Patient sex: M
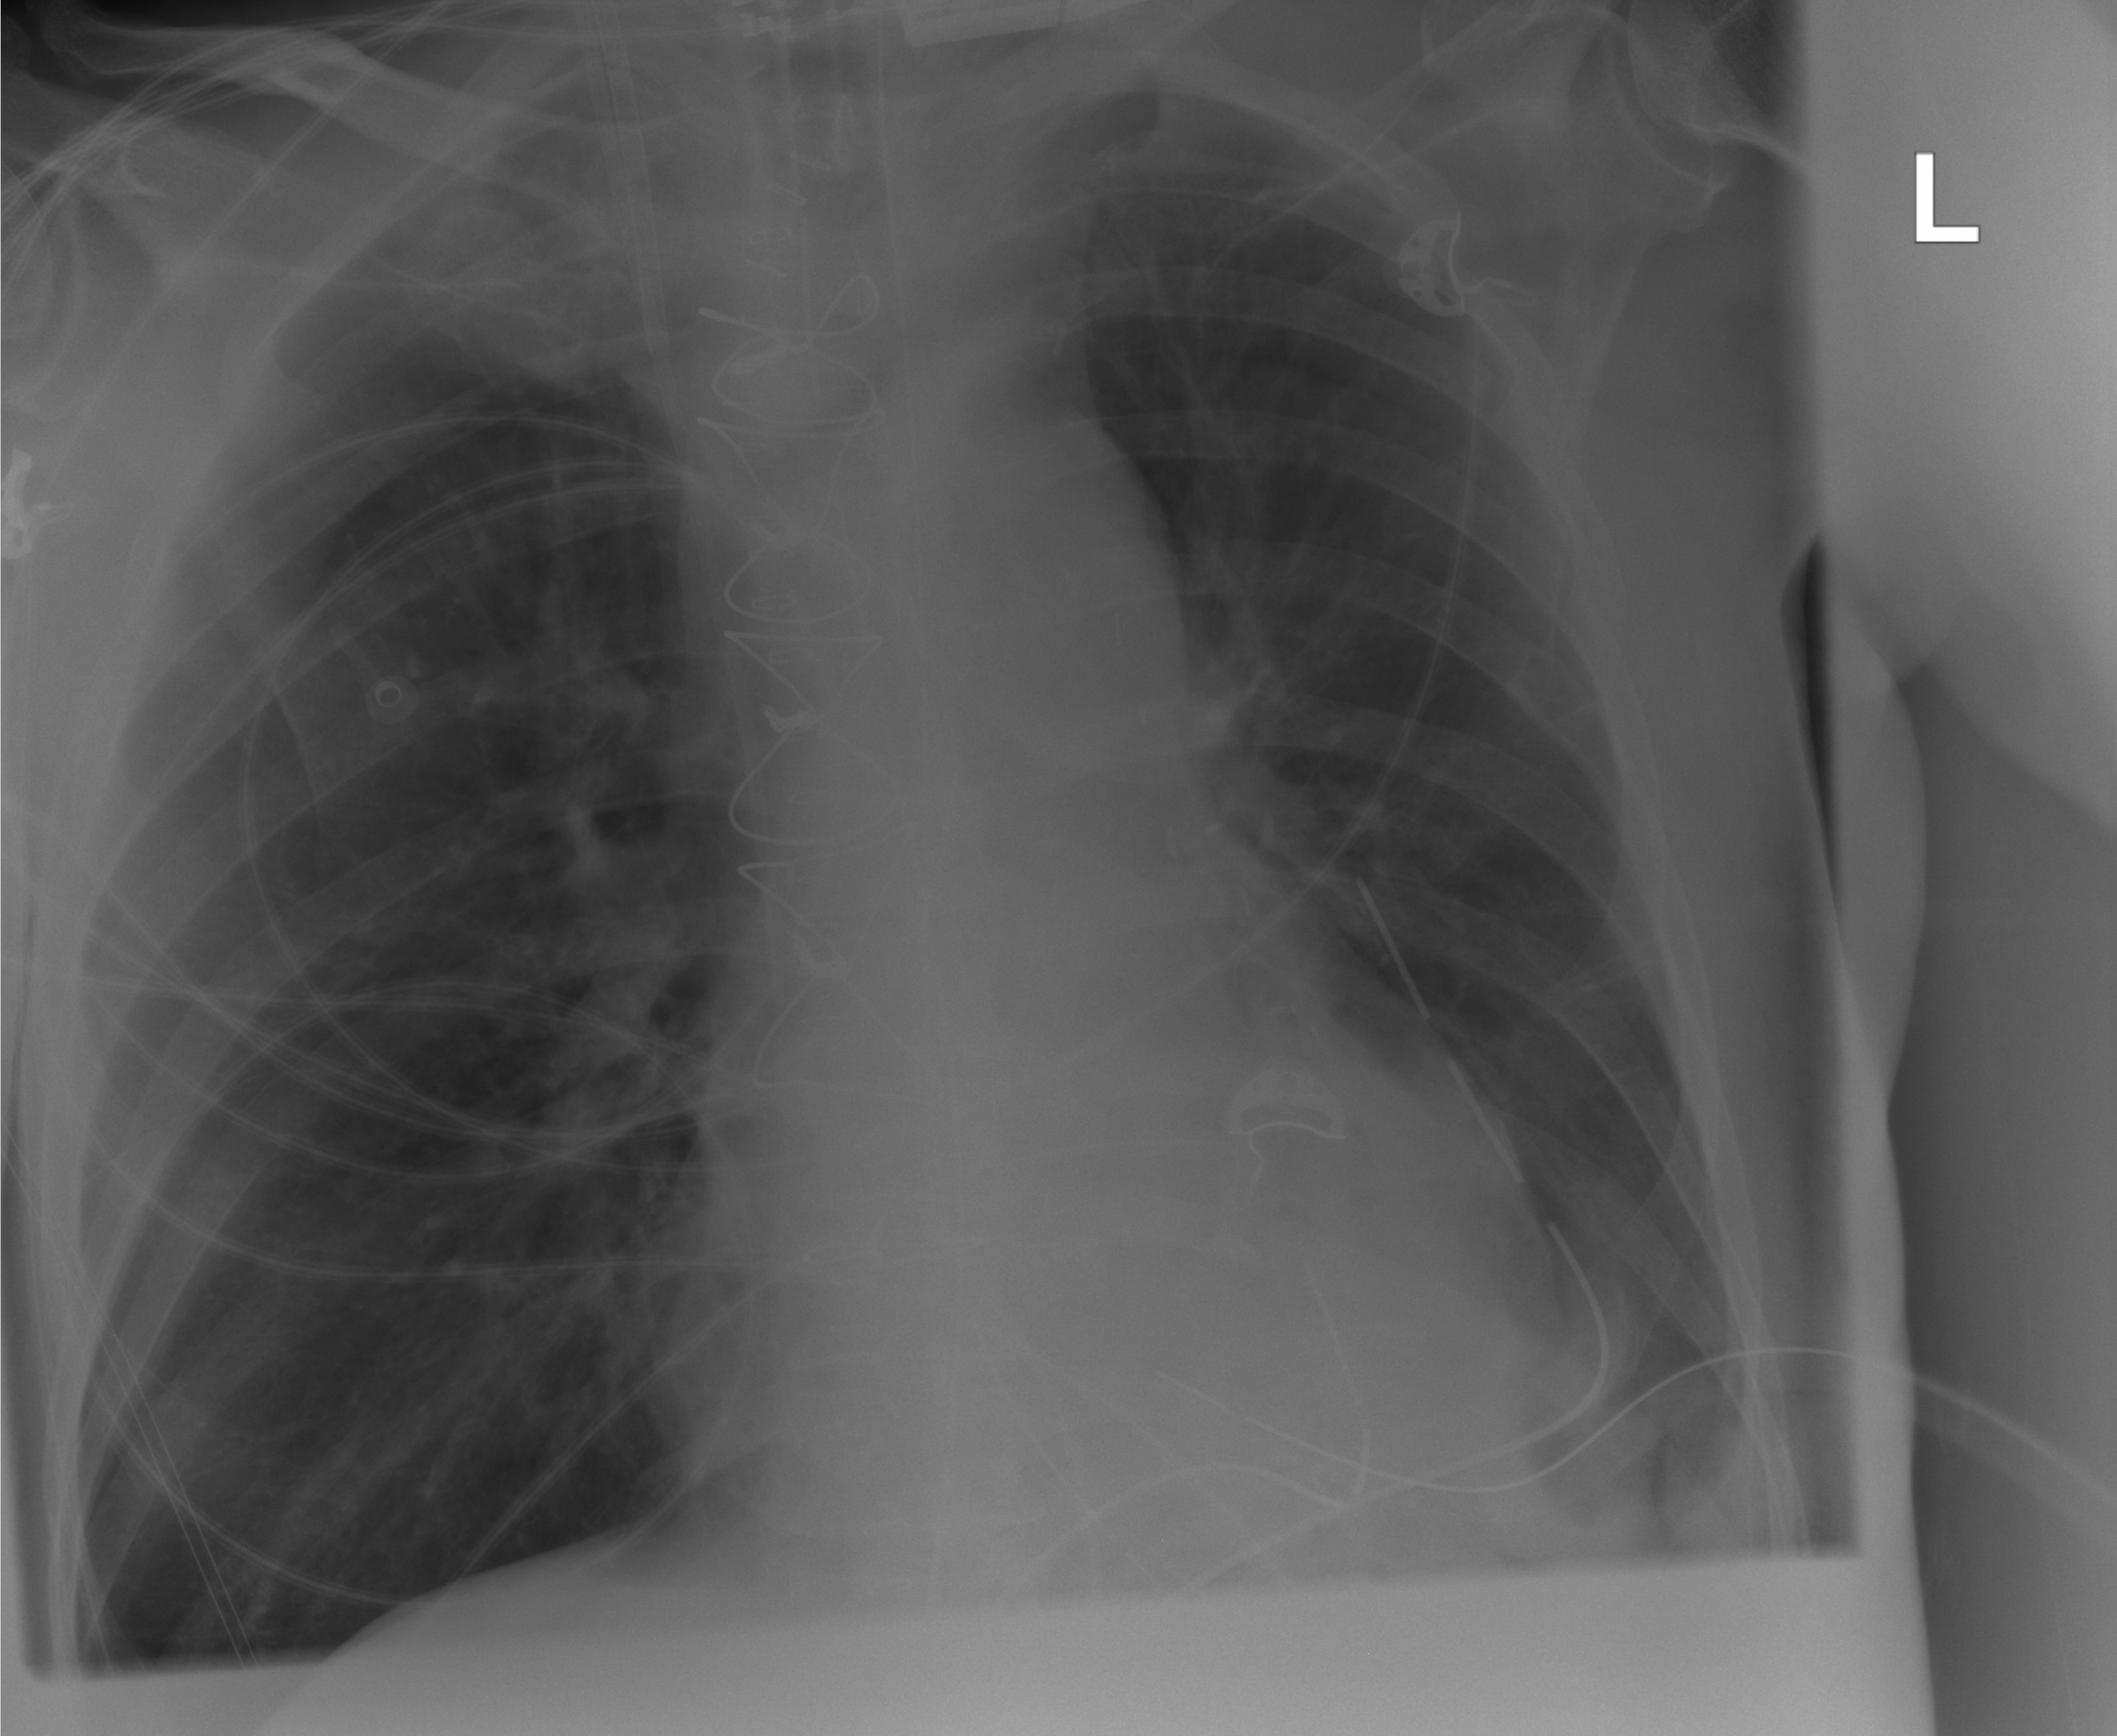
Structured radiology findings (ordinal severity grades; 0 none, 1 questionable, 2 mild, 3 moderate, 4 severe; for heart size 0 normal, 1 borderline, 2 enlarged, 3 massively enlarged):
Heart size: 0
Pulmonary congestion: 0
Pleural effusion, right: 0
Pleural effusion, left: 1
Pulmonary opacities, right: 0
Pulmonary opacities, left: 0
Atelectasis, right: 0
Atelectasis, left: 1